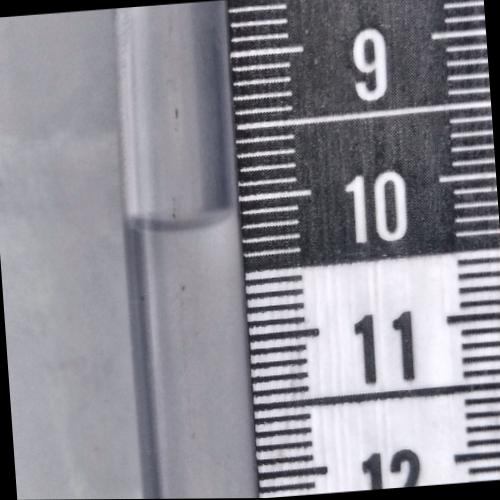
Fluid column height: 10.1 cm